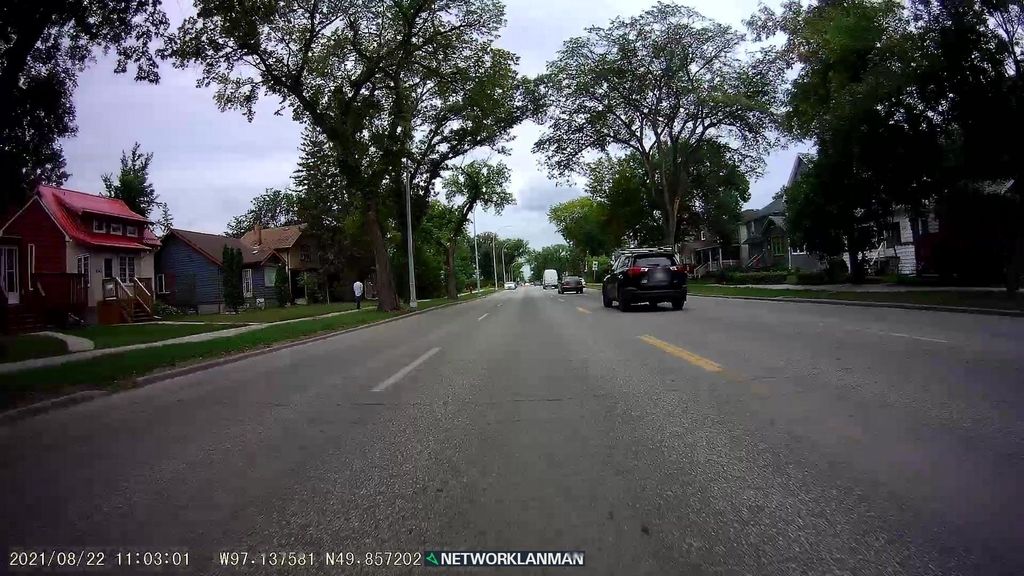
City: winnipeg